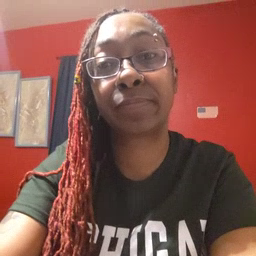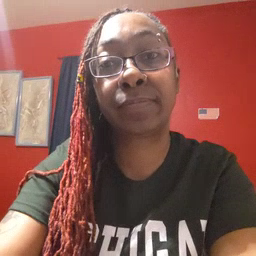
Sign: toothbrush